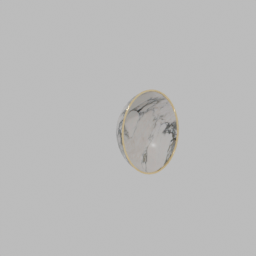
Label: decoration